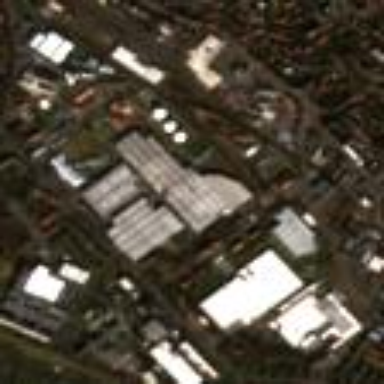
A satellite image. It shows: Historic factory.